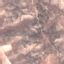
Land use / land cover class: HerbaceousVegetation